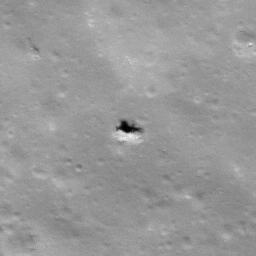
Pit: Adams B 1
Host crater: Adams B
Host type: impact_melt
Lunar coordinates: latitude -31.412, longitude 65.641